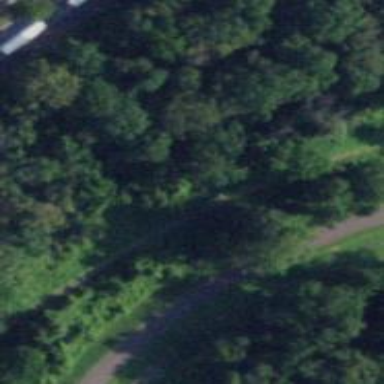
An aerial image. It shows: Track road.